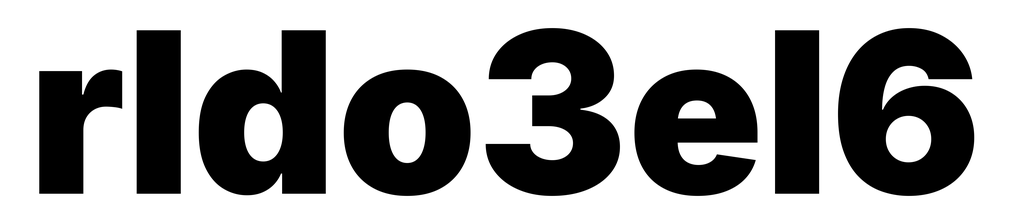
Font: Inter_Black